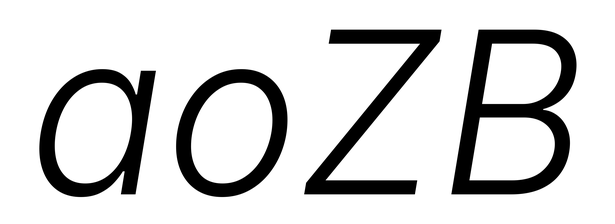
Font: Inter-Italic_Light_Italic